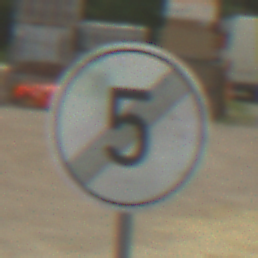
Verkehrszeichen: EndeGeschwindigkeit5
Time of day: MorningAfternoon
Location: Outdoor (Suburban)
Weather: PartlyCloudy
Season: NotSpecified
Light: Natural